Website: crate-barrel
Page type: cart
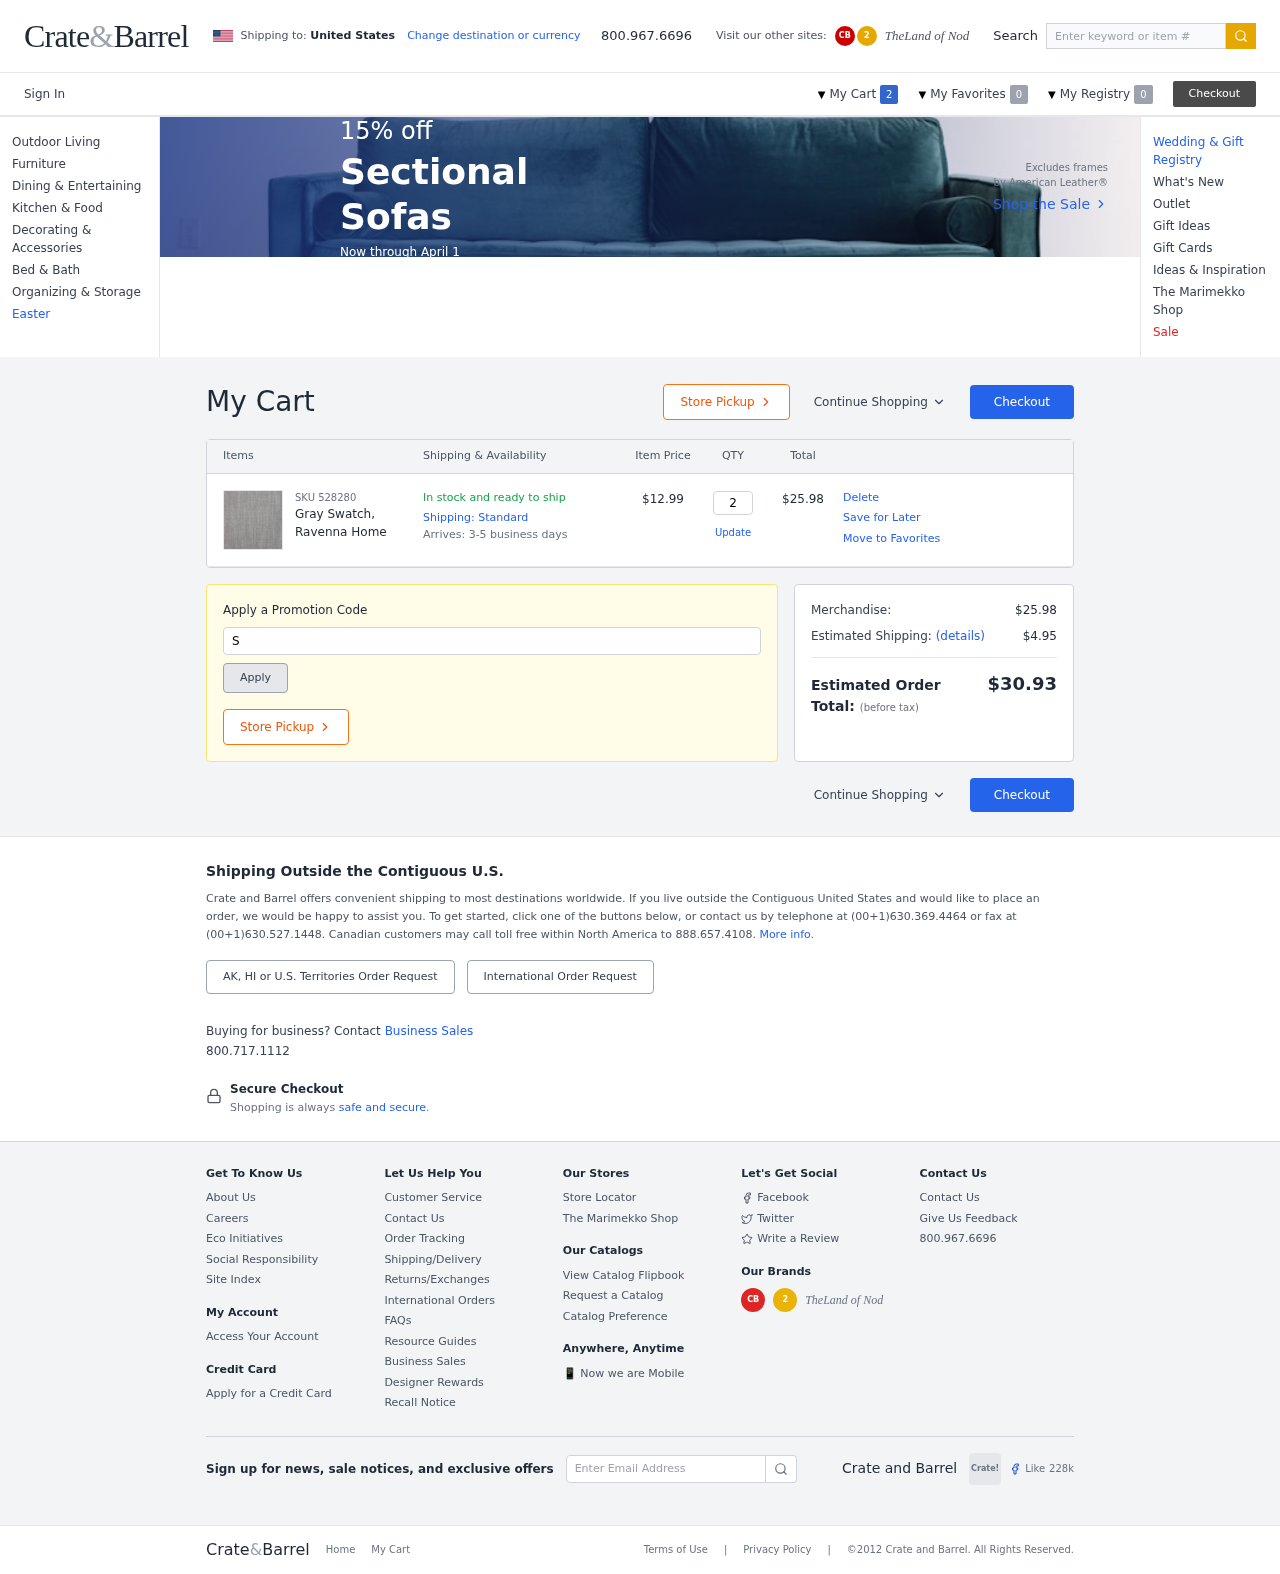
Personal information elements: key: PII_PROMO_CODE
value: SAVE21
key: PII_COUNTRY
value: United States
Product elements: key: PRODUCT1_NAME
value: Gray Swatch, Ravenna Home
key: PRODUCT1_PRICE
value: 12.99
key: PRODUCT1_QUANTITY
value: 2
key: PRODUCT1_SKU
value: SKU 528280
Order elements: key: ORDER_NUM_ITEMS
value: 2
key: ORDER_ITEM_TOTAL
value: $25.98
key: ORDER_SUBTOTAL
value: $25.98
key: ORDER_SHIPPING_COST
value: $4.95
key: ORDER_TOTAL
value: $30.93
Search elements: key: HEADER_SEARCH
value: Enter keyword or item #